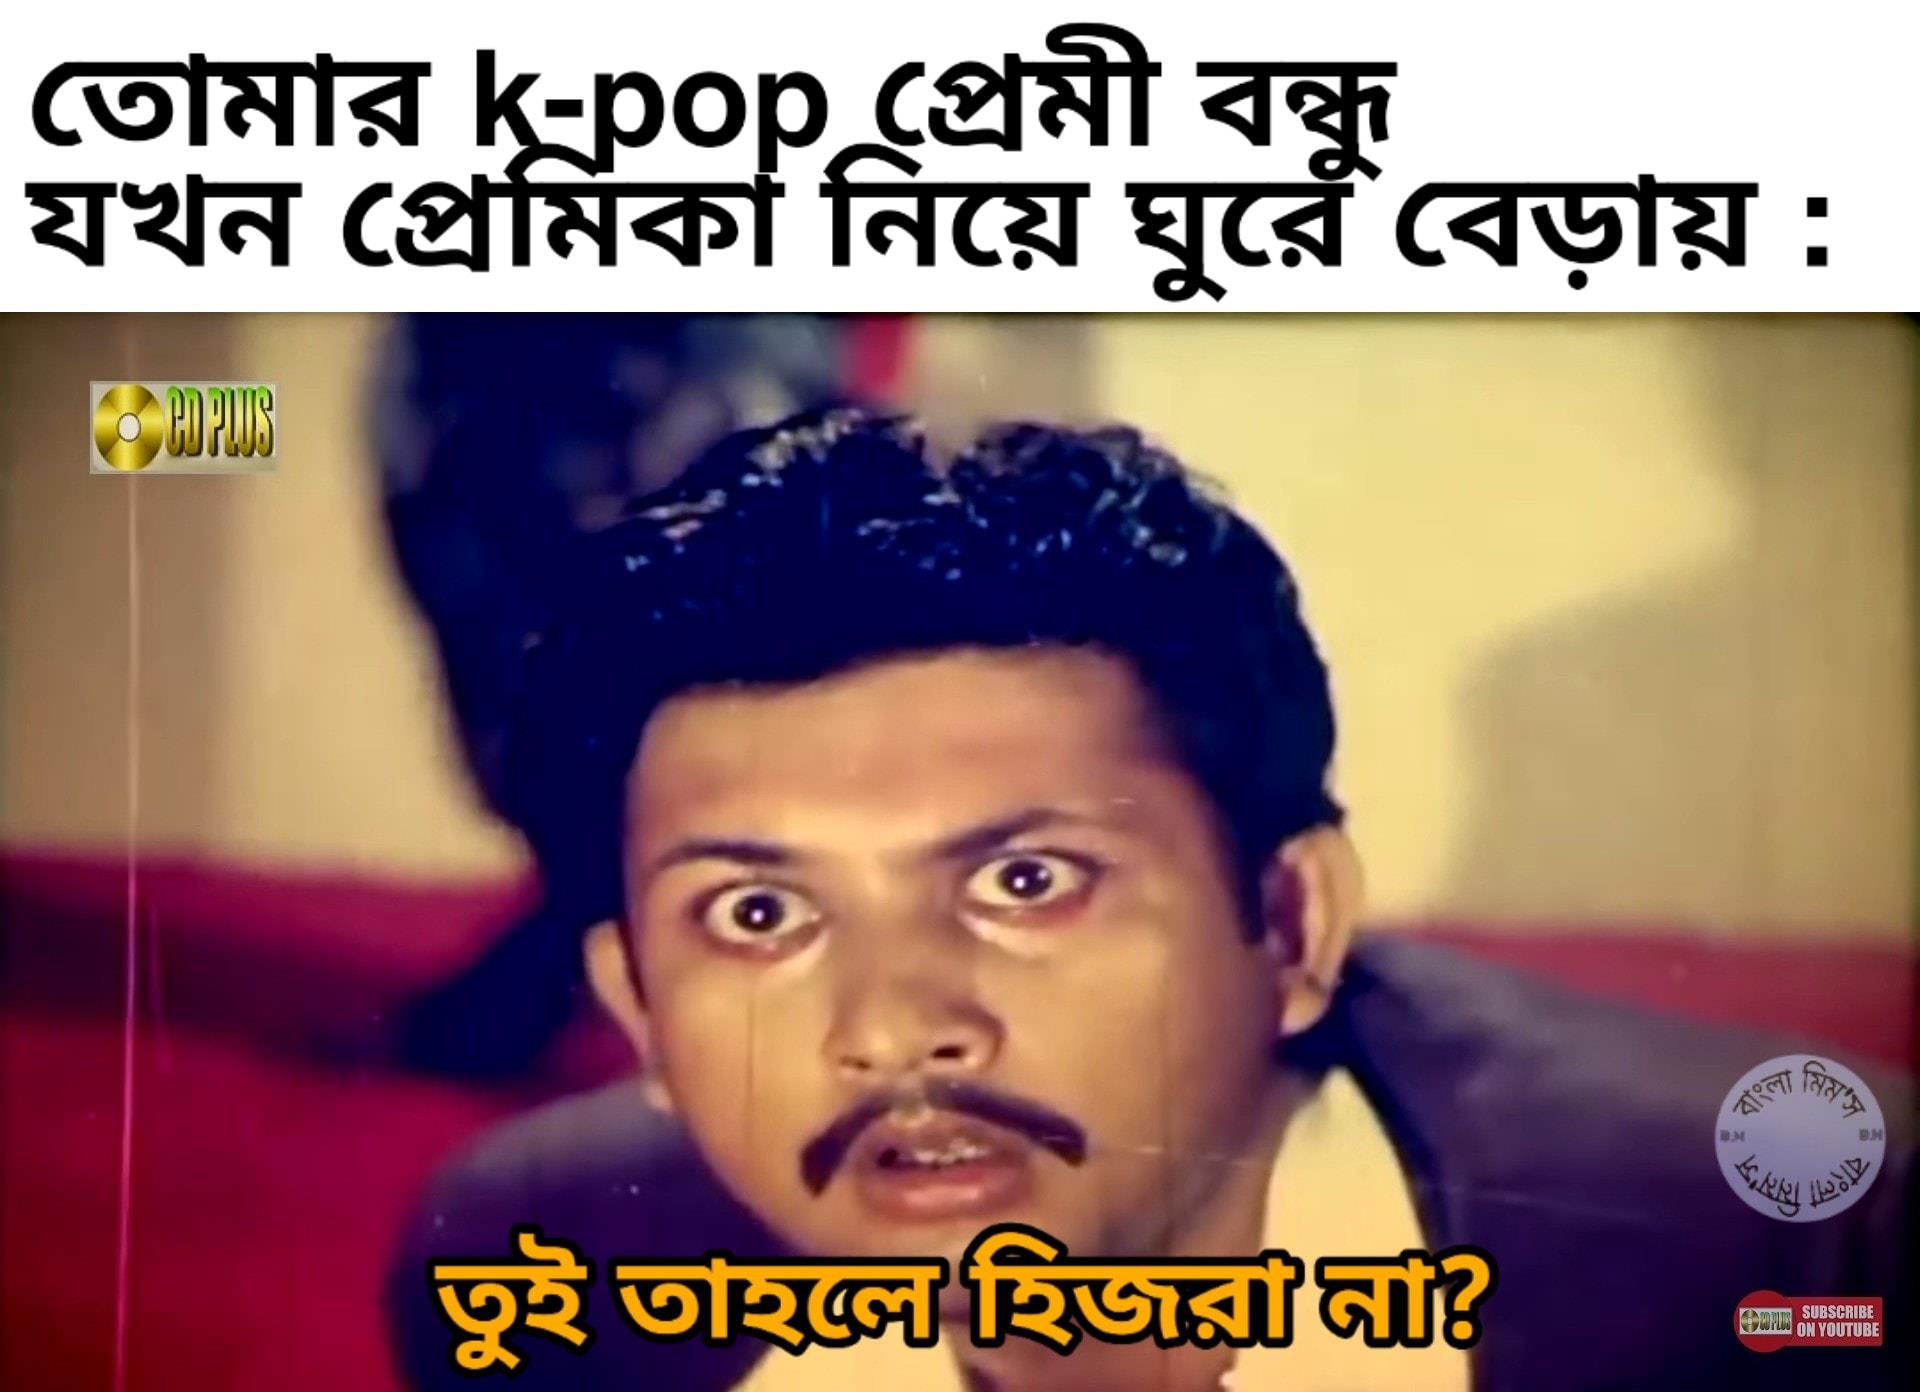
Caption: তোমার k-pop প্রেমী বন্ধু যখন প্রেমিকা নিয়ে ঘুরে বেড়ায়ঃ    তুই তাহলে হিজরা না ?
Label: non-hate